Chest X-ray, PA view. Patient: 42 years old, sex F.
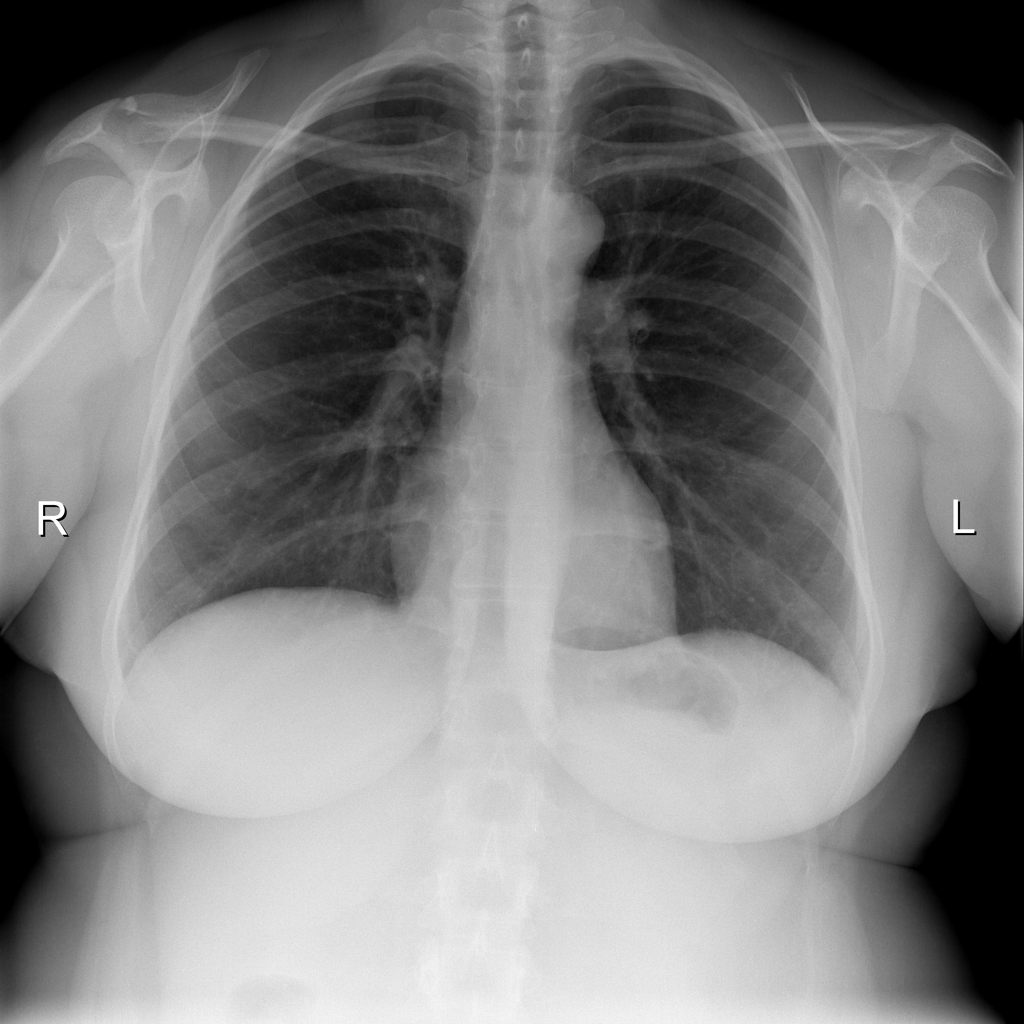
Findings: Infiltration